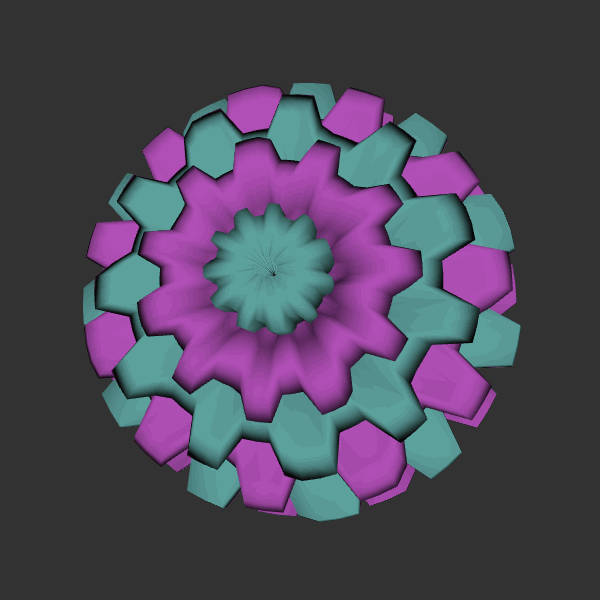
Background: dark